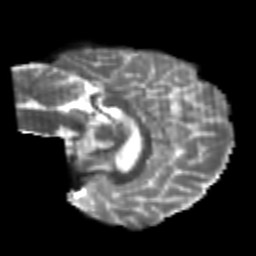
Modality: T2w
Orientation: sagittal
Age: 21
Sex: male
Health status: healthy
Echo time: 0.074 s